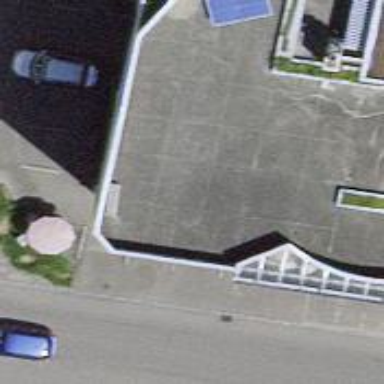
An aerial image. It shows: Restaurant.